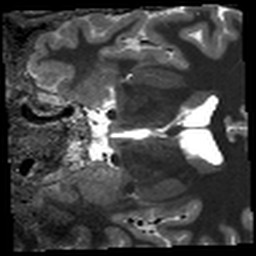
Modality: T1map
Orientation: coronal
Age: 22
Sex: male